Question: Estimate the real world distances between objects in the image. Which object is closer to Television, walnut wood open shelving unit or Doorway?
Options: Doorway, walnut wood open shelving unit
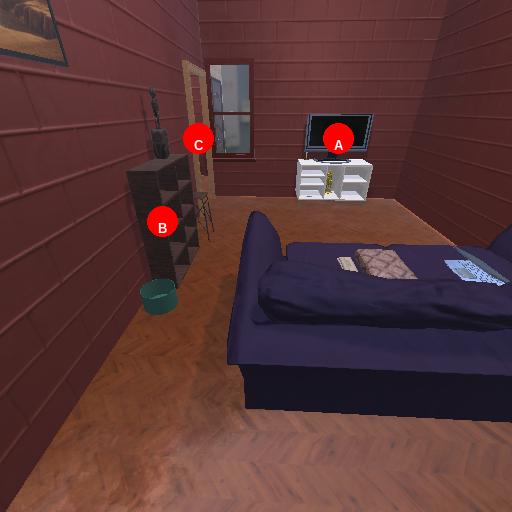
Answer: Doorway